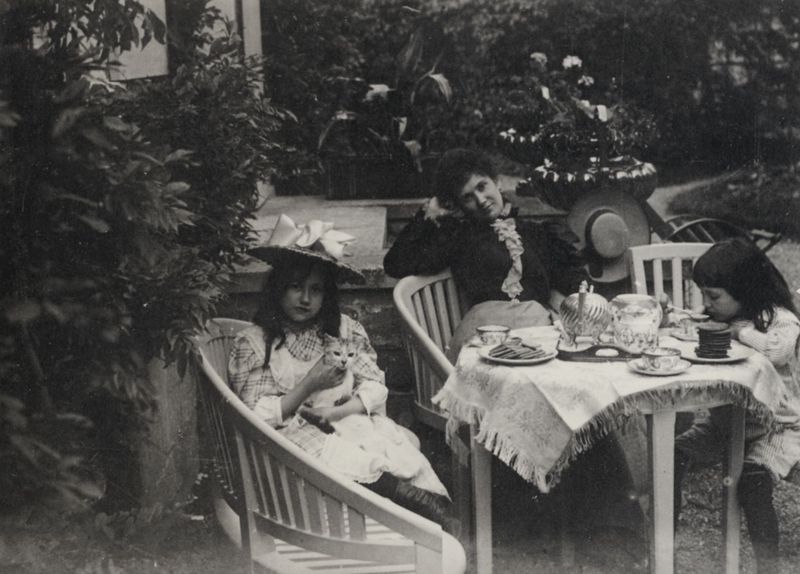
Titel: Vesperstunde
Künstler: Francois Emile Zola
Schlagwörter: baum, blätter, laub, mann, weiß, bäume, grün, mädchen, sitzen, zola, blume, blumen, frau, grau, hut, hüte, jahrhundertwende, kleid, kleider, schwarz, stühle, terasse, tisch, dame, rosen, tier, schleife, jung, bild, portrait, tischdecke, tischtuch, natur, busch, gebüsch, sträucher, fransen, sitzend, familie, familienporträt, kind, mutter, blatt, pflanze, pflanzen, kinder, garten, kanne, schürze, terrasse, sommer, hecke, bank, sepia, treppe, essen, kaffee, tasse, palme, tee, junge, rüschen, foto, fotografie, photographie, katze, geschirr, kaffeekanne, kuchen, service, künstler, schwarzweiß, ehefrau, mahlzeit, bänke, photo, entspannung, tassen, gedeck, gebäck, holzbank, frühstück, teekanne, kniestrümpfe, kaffe, töchter, familienportrait, kekse, teegeschirr, gouvernante, gartenstühle, kaffeetisch, kaffeetafel, teestunde, jeanne, kaffeegeschirr, waffeln